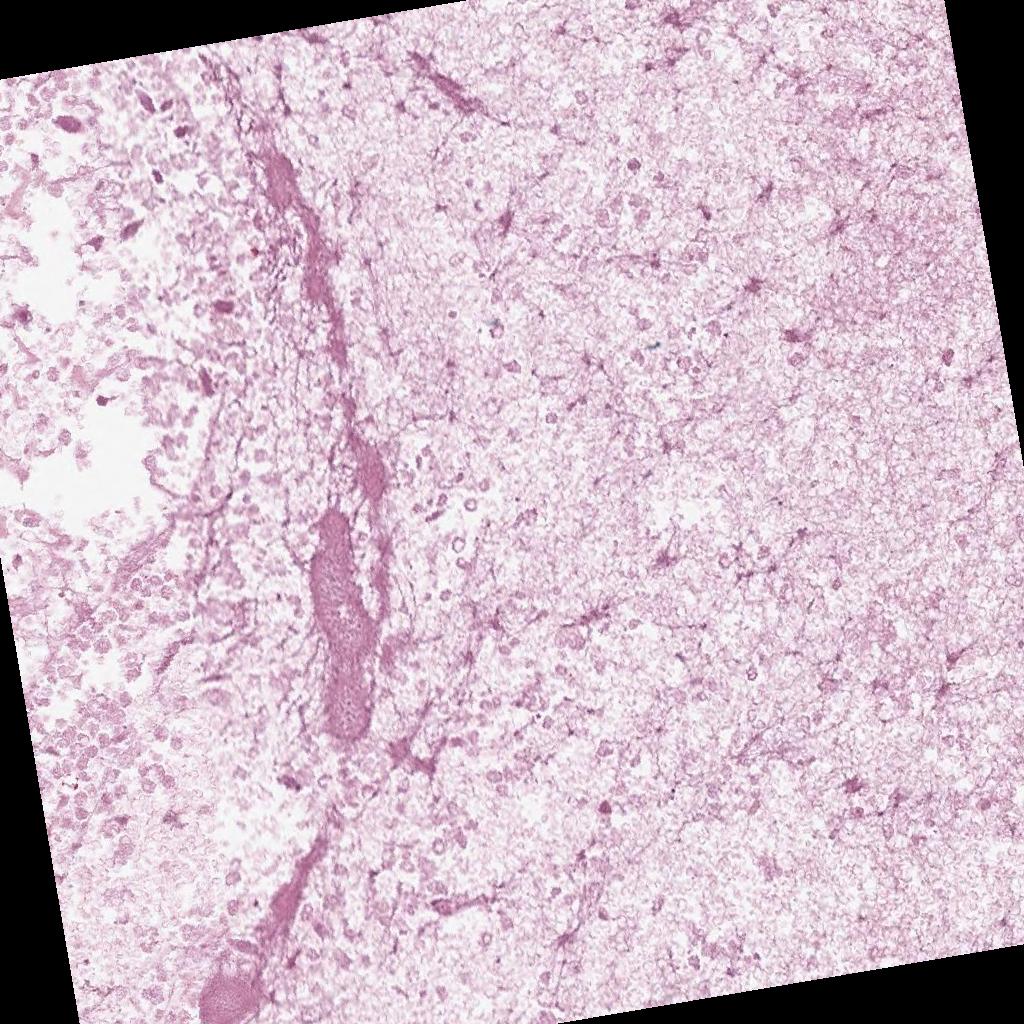
Label: Non-Viable-Tumor